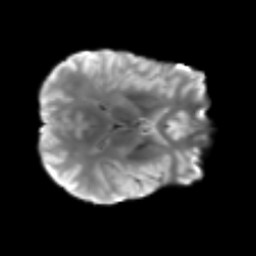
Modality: T2w
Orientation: axial
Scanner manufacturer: siemens
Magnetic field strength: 3 T
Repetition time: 3.6 s
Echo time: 0.092 s